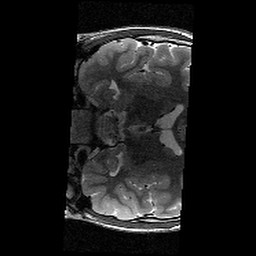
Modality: T2w
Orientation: coronal
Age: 11
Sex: male
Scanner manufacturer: siemens
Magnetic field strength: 3 T
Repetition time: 9.23 s
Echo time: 0.067 s